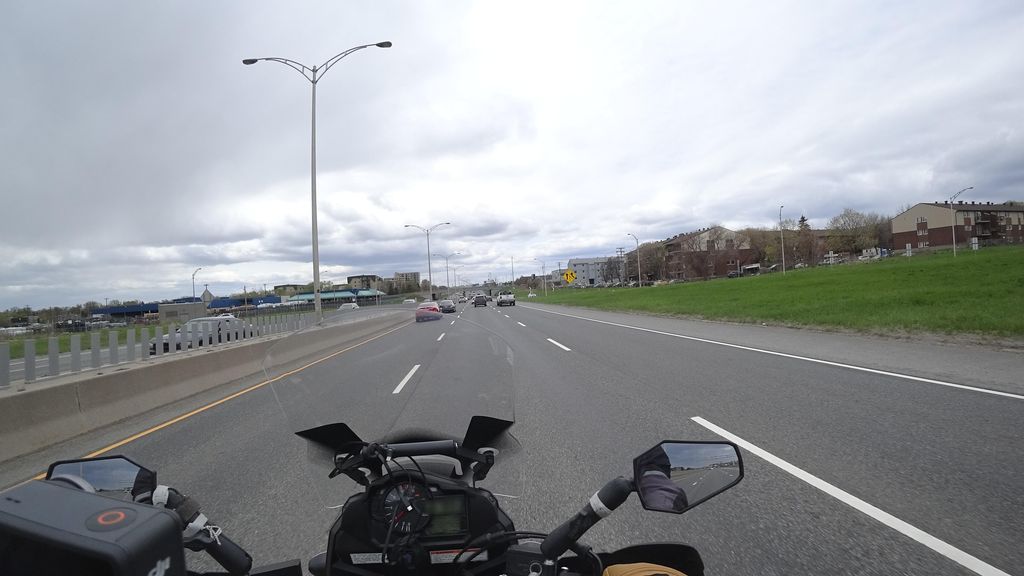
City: quebec_city